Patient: sex M, age 65
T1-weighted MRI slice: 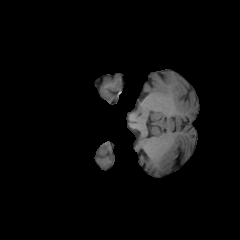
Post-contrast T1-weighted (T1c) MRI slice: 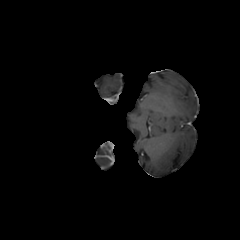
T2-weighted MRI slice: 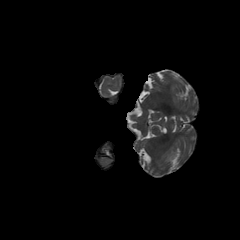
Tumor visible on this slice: no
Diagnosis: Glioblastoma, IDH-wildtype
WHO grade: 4